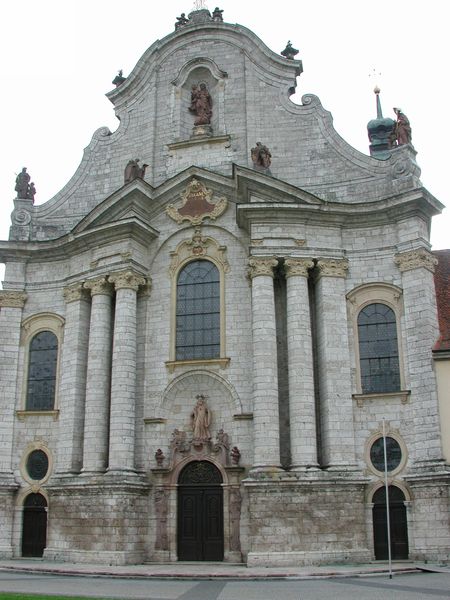
Titel: Klosterkirche Zwiefalten
Künstler: Johann Michael Fischer
Standort: Reutlingen, Kloster Zwiefalten (EU - D - BW)
Schlagwörter: himmel, weiß, fenster, grau, licht, schwarz, straße, säule, säulen, tür, dach, rot, architektur, stein, steine, kirche, gold, kind, front, kreis, turm, skulptur, spanien, fassade, türen, giebel, sprossenfenster, figuren, tor, foto, eingang, eingänge, kreuz, torbogen, scheiben, kapitelle, kathedrale, kapitell, portal, sims, statuen, christus, jesus, rundbögen, aussen, heiliger, heilige, gothik, maria, teilansicht, holztüren, statur, portugal, kaitelle, staturen, kirache, mnkirche